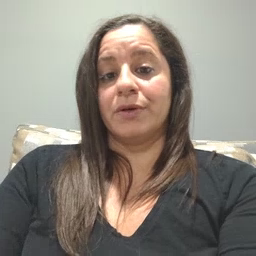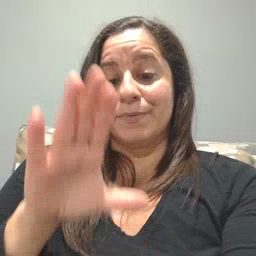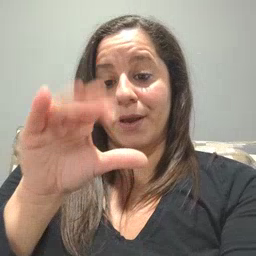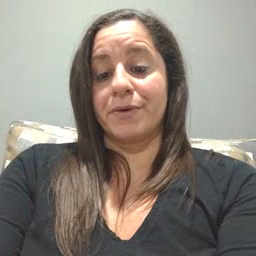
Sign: bye